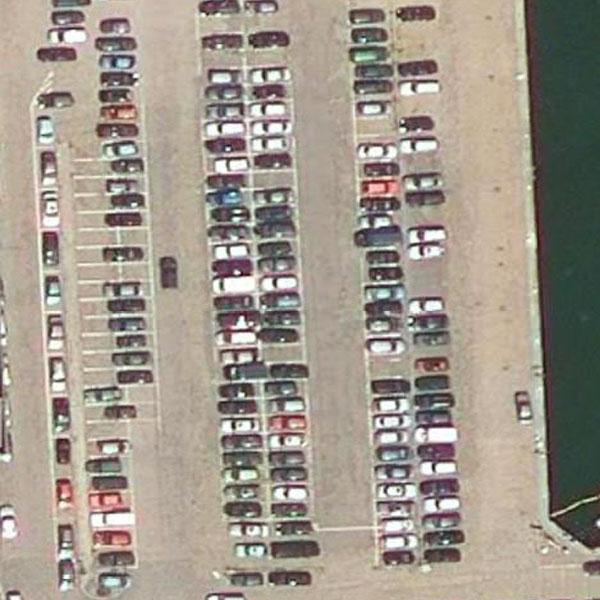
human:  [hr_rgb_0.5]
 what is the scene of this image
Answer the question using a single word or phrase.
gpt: parking lot